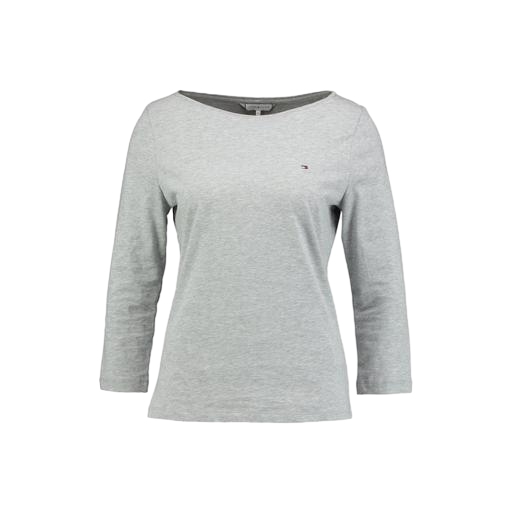
longsleeve t-shirt, bateau shirt, gray boatneck tee, white background